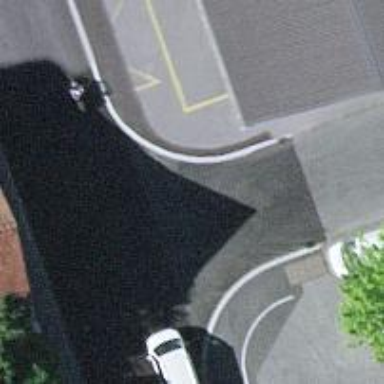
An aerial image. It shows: Uncontrolled zebra crossing on the road.